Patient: sex F, age 22
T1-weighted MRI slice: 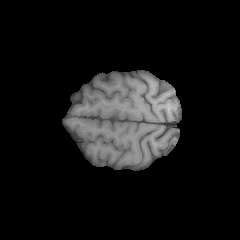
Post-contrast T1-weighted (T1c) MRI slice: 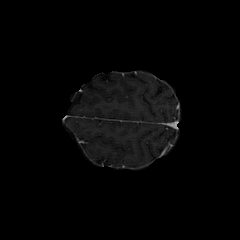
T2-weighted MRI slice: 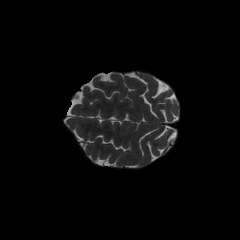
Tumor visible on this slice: no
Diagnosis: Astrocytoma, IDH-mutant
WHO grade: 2